【题型】解答题　【知识点】平面几何　【难度】easy
如图，$\triangle ABC$ 中，$\angle ACB=90^\circ$，点 $D$、$E$ 分别是边 $BC$、$AB$ 上一点，联结 $AD$、$DE$.

若 $AC<BC$，当 $BD^2=AB\cdot BE$ 且 $AD=AE$ 时，求证：$DE=2CD$.
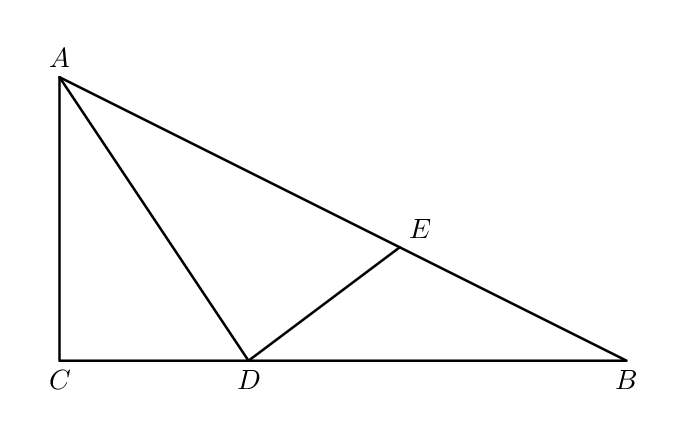
【解答】
\textbf{【答案】} 见解析

\textbf{【分析】} 本题考查了相似三角形的判定与性质，等腰三角形的性质，角平分线的性质定理等知识点，熟练掌握各知识点并灵活运用是解题的关键。

过点 $A$ 作 $AF\perp DE$ 于 $F$，由等腰三角形的性质，得 $\angle ADE=\angle AED$，$\angle DAF=\angle EAF$，$DE=2DF$，设 $\angle DAF=\angle EAF=\alpha$，再证明 $\triangle BED \backsim \triangle BDA$，得 $\angle BDE=\angle BAD=2\alpha$，进而求得 $\angle CAD=\alpha$，则 $AD$ 是 $\angle CAF$ 的平分线，利用角平分线的性质得 $CD=DF$，即可能得出结论。

\textbf{【详解】} 证明：过点 $A$ 作 $AF\perp DE$ 于 $F$，

$\because AD=AE$，

$\therefore \angle ADE=\angle AED$，

$\because AF\perp DE$，

$\therefore \angle DAF=\angle EAF$，$DE=2DF$，

设 $\angle DAF=\angle EAF=\alpha$，

$\therefore \angle ADE=\angle AED=90^\circ-\alpha$，

$\because BD^2=AB\cdot BE$，

$\therefore \dfrac{BD}{AB}=\dfrac{BE}{BD}$，

$\because \angle B=\angle B$，

$\therefore \triangle BED \backsim \triangle BDA$，

$\therefore \angle BDE=\angle BAD=2\alpha$

$\because \angle AED = \angle B + \angle BDE$，

$\therefore \angle AED = \angle B + 2\alpha$，

$\therefore \angle B + 2\alpha = 90^\circ - \alpha$，

$\therefore \angle B = 90^\circ - 3\alpha$，

$\because \angle ACB = 90^\circ$，

$\therefore \angle B = 90^\circ - \angle CAD - \angle BAD = 90^\circ - \angle CAD - 2\alpha$，

$\therefore 90^\circ - \angle CAD - 2\alpha = 90^\circ - 3\alpha$，

$\therefore \angle CAD = \alpha$，即 $\angle CAD = \angle DAF$，

$\therefore AD$ 是 $\angle CAF$ 的平分线，

$\because CD \perp AC$，$DF \perp AG$，

$\therefore CD = DF$，

$\therefore DE = 2CD$.
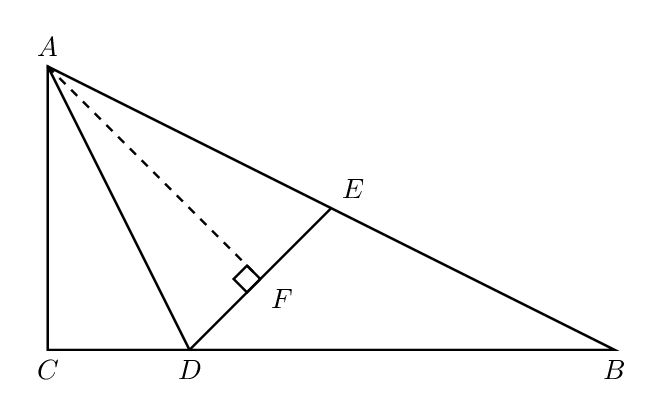